Question: Hey guys. This is my table of how it works:

I want to be able to count the number of views (the views are unique which contains user's IP), for records that matches record in another table, for example I do a 'GET' request and a SQL query will find matches and count the number of views that have been collected for each record, so it'll display something like this:
'stack'
'''
record_id | keyword | total_views
----------------------------------------------------
2 | stack | 2
----------------------------------------------------
5 | stack | 1
'''
As you can see in the table there are '2' views for 'record_id' '2' and '1' view for 'record_id' '5', and so on. Do you get what I mean? I'm having trouble knowing how to do this.
Cheers.
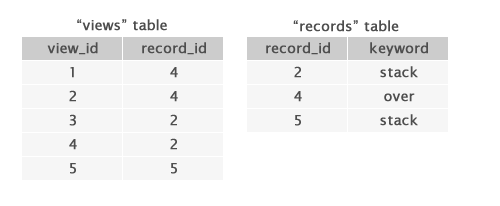
Answer: '''
SELECT r.*, COUNT(v.record_id)
FROM records r
LEFT JOIN
views v
ON v.record_id = r.record_id
WHERE r.keyword = 'stack'
GROUP BY
r.record_id
'''
Create the following indexes:
'''
records (keyword, record_id)
views (record_id)
'''
for this to work fast.